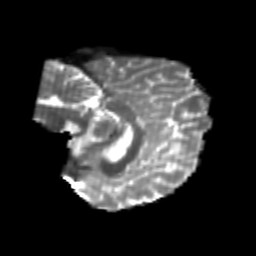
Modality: T2w
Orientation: sagittal
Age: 23
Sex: male
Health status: healthy
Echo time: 0.074 s